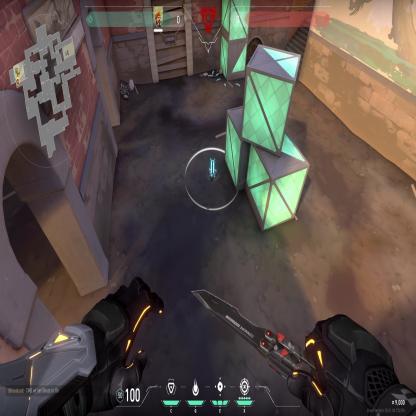
Label: planted spike